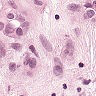
Metastatic tissue present: yes